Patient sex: M
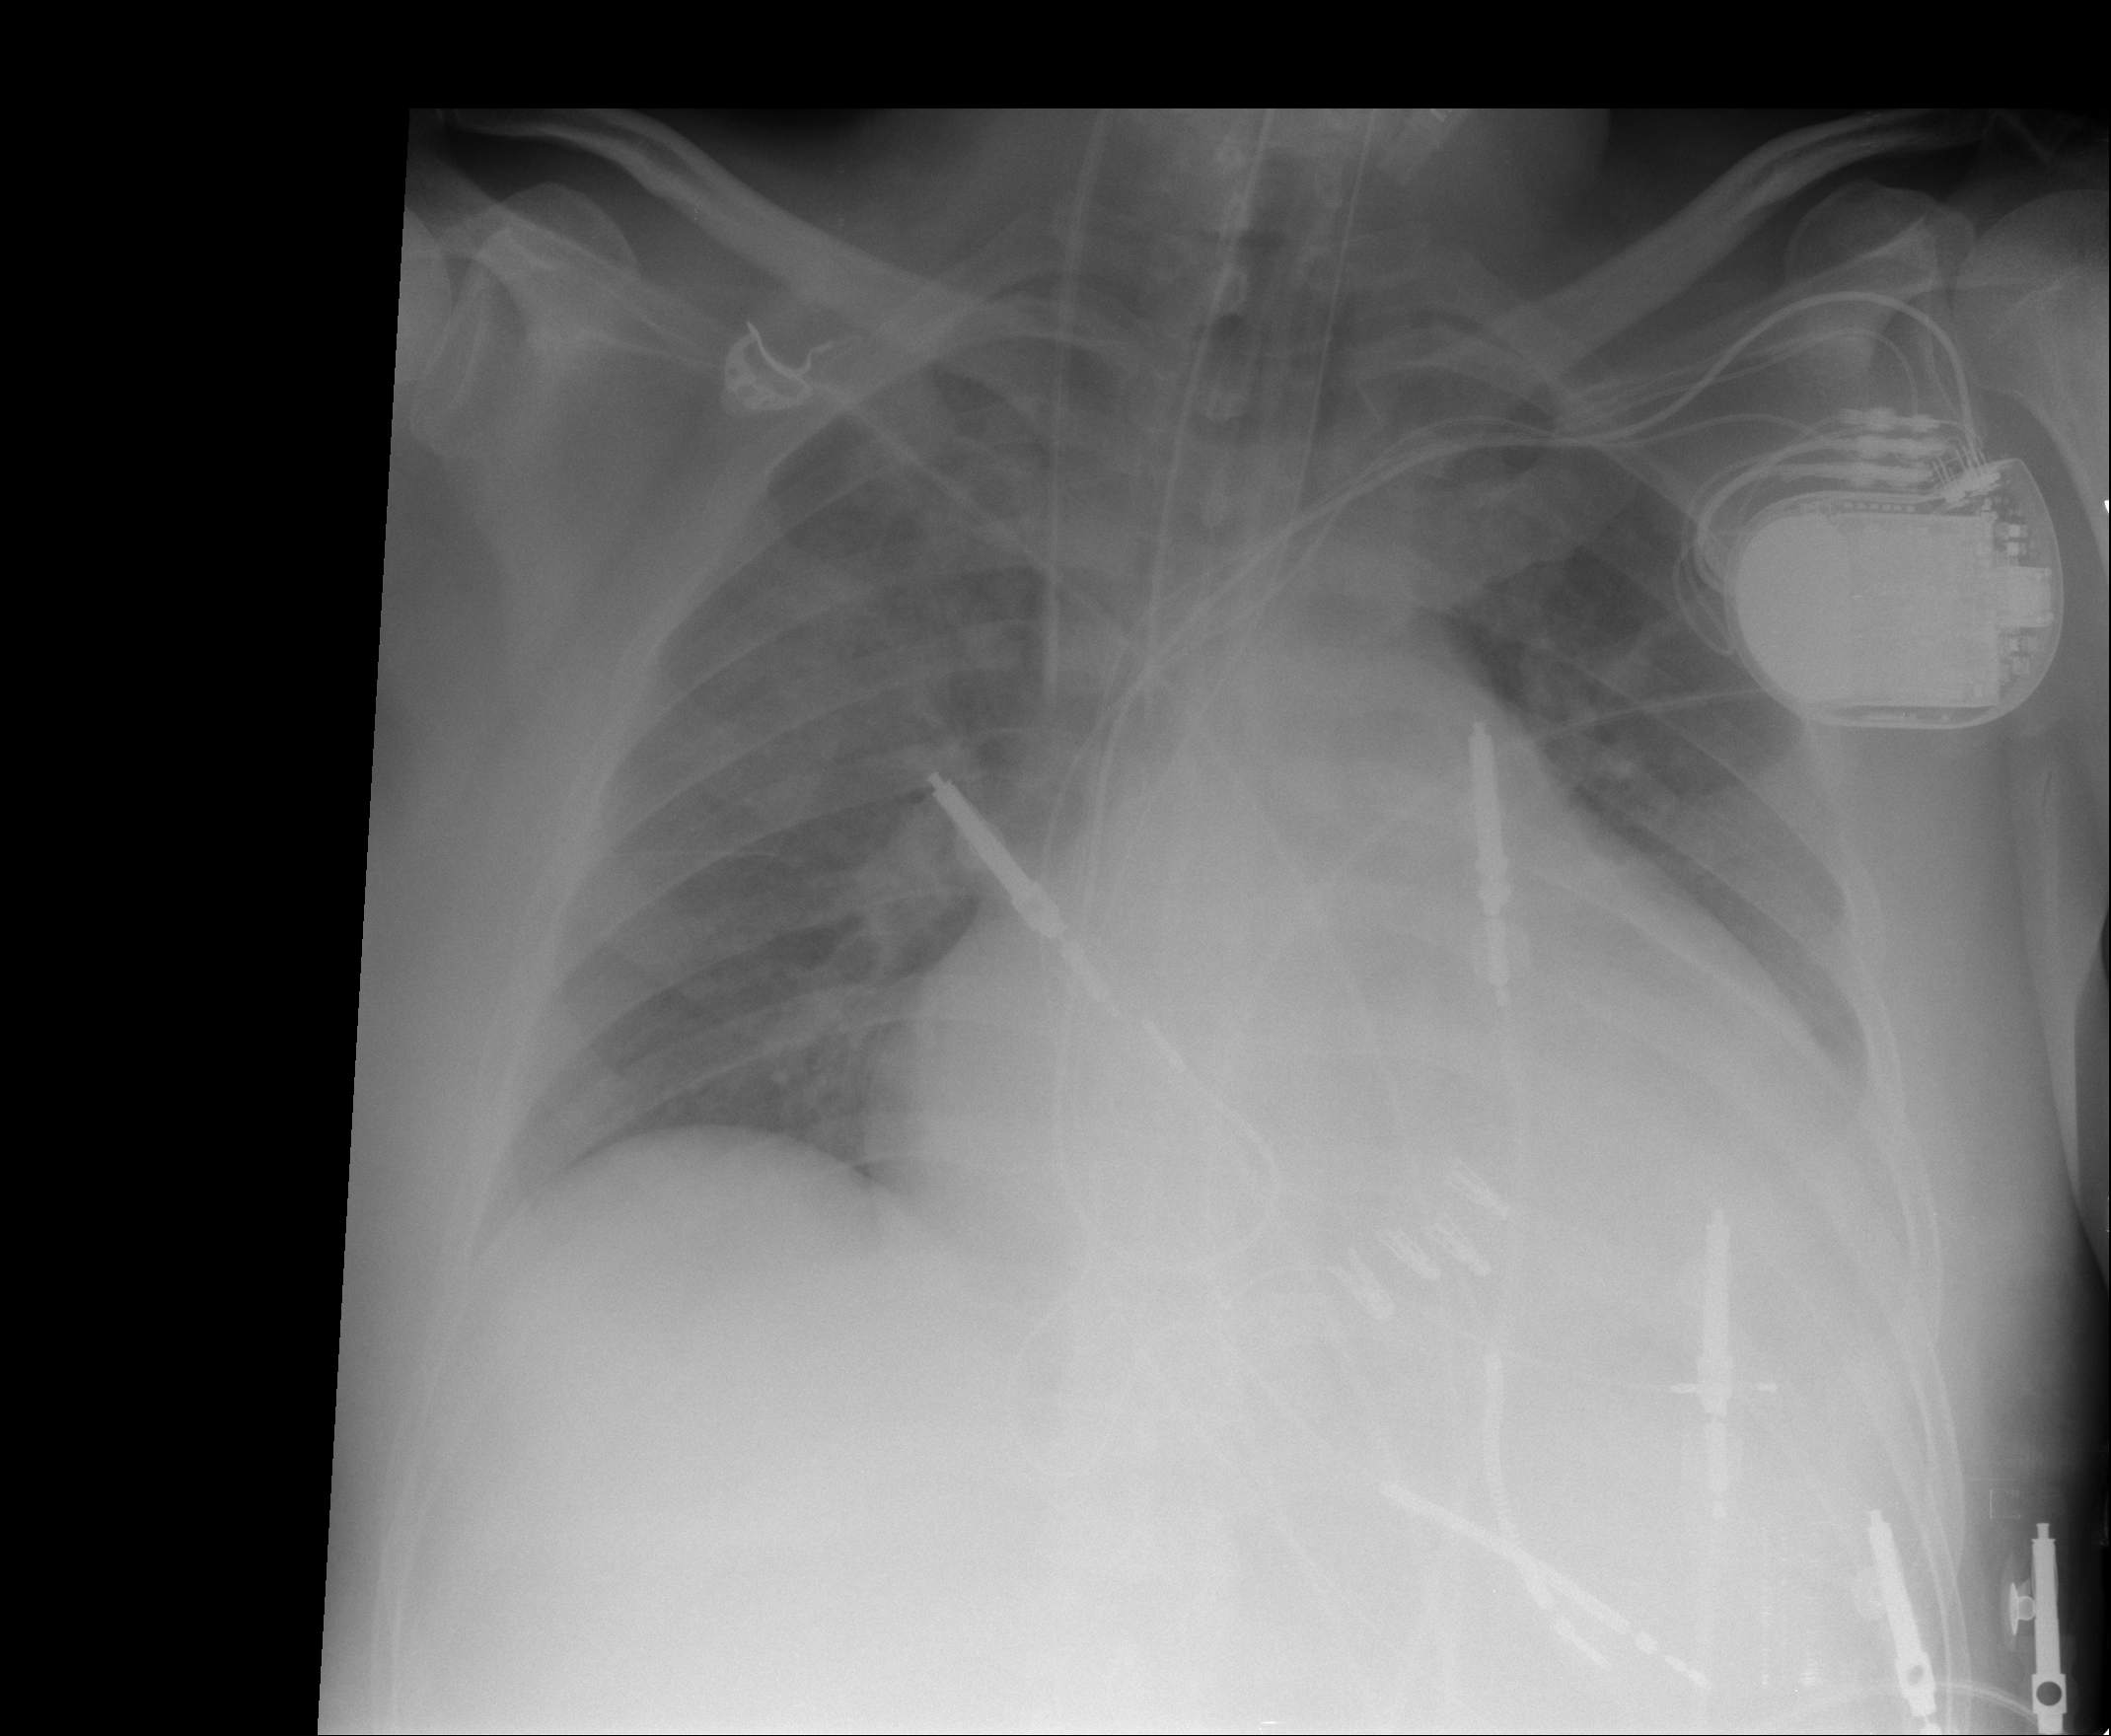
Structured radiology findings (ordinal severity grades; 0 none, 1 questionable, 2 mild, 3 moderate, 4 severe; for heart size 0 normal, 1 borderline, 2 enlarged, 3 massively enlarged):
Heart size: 3
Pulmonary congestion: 3
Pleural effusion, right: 2
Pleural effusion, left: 2
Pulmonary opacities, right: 0
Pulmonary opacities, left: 0
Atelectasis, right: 2
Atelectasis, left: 2